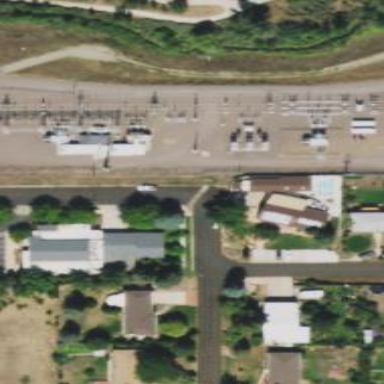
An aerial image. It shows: Distribution power substation secured by fence.